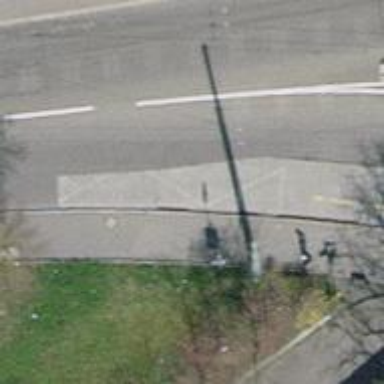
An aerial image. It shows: Platform for public transport. The platform is located by the road.